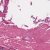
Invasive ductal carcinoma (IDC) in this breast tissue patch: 0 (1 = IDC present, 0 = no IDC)